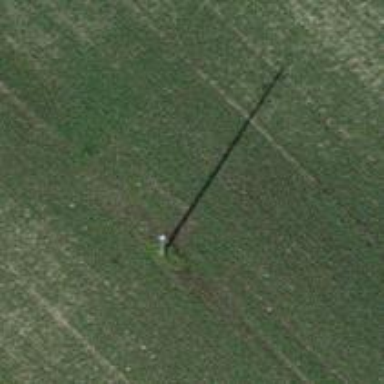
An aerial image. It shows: Power pole.